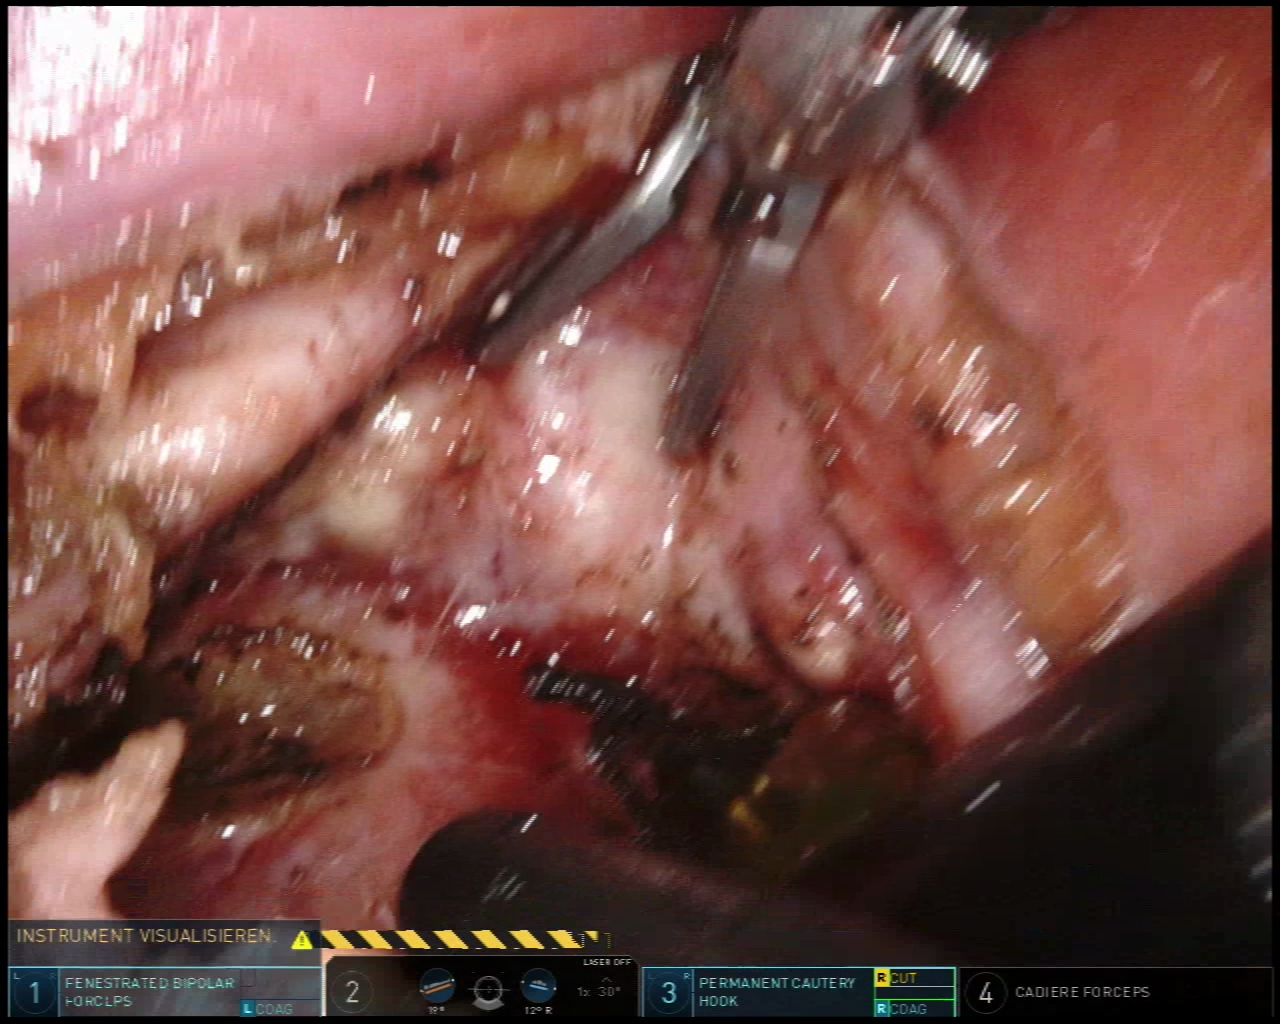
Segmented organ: vesicular_glands
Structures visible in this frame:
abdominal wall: no
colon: no
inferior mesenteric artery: no
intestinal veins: no
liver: no
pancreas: no
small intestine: no
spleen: no
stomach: no
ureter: no
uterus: no
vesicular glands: yes